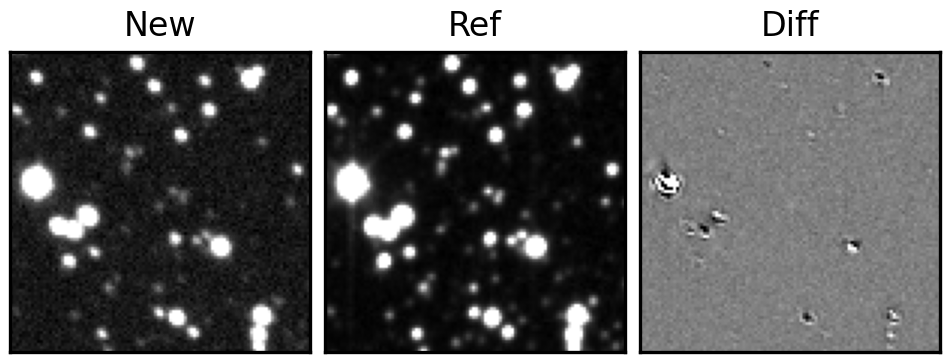
Label: real